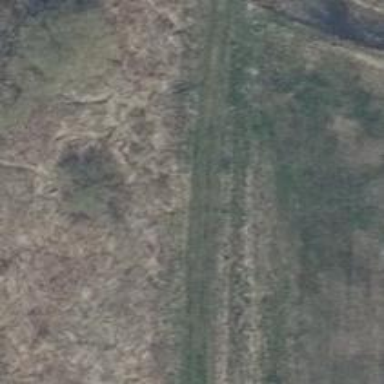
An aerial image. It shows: Track with grade5 tracktype.